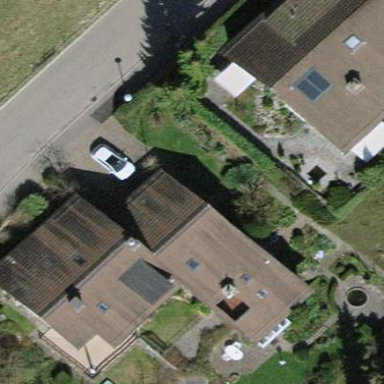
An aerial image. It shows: Building with tile roof.